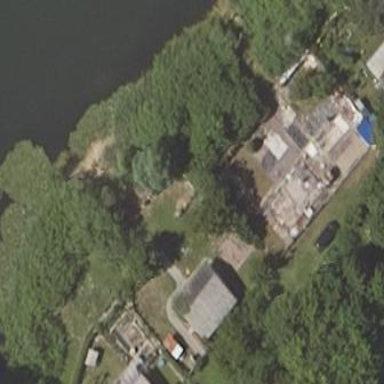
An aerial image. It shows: Allotments area.